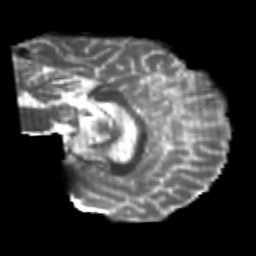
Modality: T2w
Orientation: sagittal
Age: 26
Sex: male
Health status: healthy
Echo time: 0.074 s